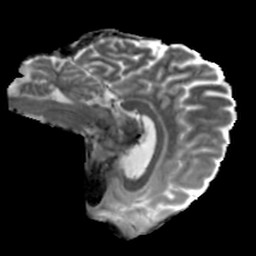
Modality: MD
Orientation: sagittal
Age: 29
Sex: male
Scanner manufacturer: siemens
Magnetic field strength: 6.98 T
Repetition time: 7.776 s
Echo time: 0.076 s